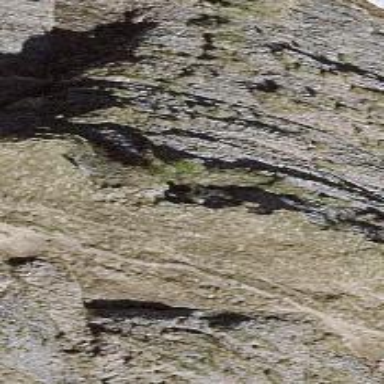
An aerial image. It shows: Natural cliff.